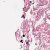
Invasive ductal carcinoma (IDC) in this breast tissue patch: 0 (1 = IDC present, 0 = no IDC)